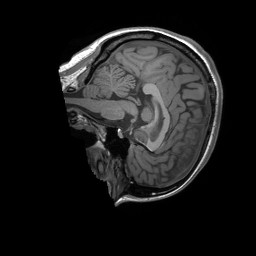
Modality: T1w
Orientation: sagittal
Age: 30
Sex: female